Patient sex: M
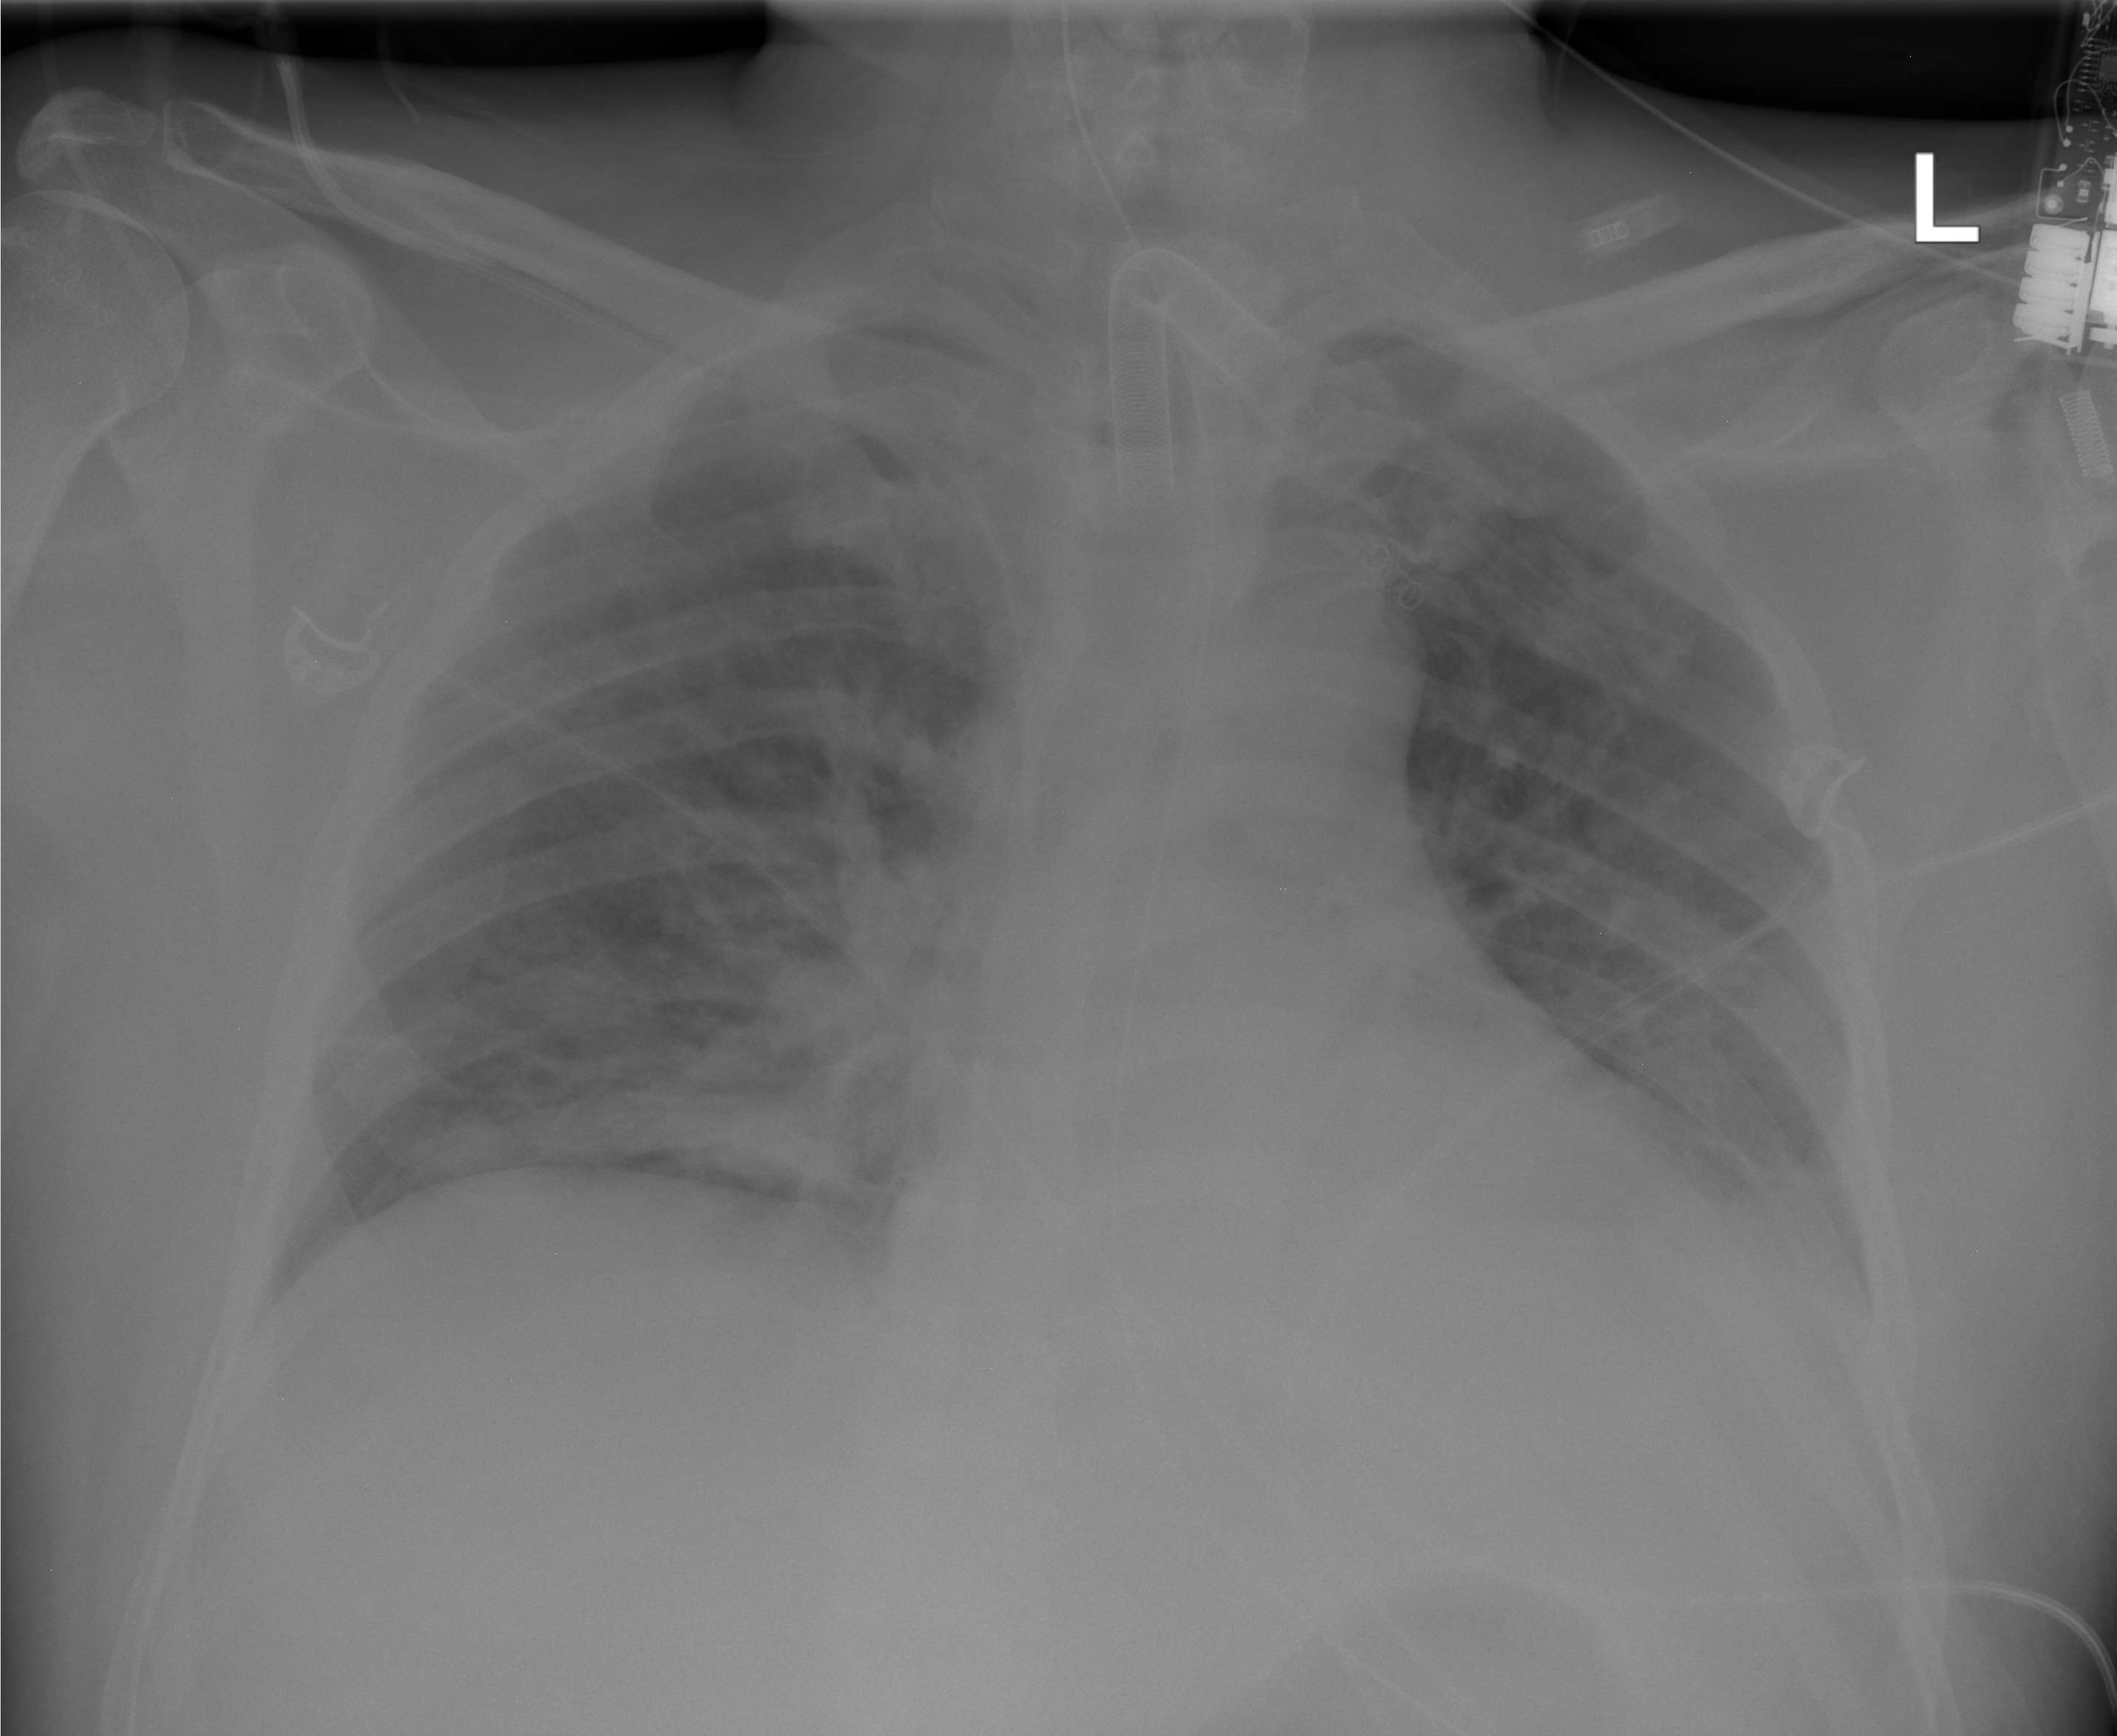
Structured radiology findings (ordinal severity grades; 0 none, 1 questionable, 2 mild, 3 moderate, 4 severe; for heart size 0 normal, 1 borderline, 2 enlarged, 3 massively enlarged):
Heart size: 2
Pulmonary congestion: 0
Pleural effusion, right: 0
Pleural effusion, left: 0
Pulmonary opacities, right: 0
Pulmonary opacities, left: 0
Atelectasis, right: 2
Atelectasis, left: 2